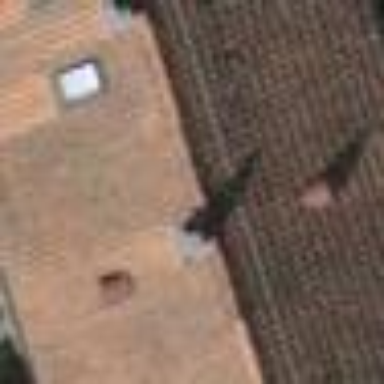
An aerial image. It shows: Beige house with gabled roof made of roof tiles in orangered color. The roof is oriented across the building.